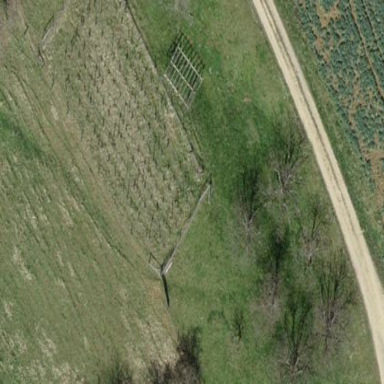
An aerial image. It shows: Vineyard.